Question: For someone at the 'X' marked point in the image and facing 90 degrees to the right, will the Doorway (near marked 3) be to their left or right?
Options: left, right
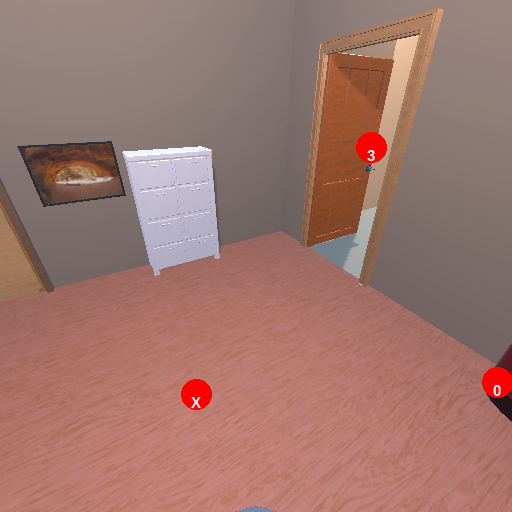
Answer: left